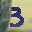
Label: 3